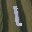
Label: 1